Question: I have a simple Formtastic form with nested model as follow.
'''
<%= semantic_form_for @event do |form| %>
<%= form.input :user_id , :as => :hidden, :value => @user.id %>
<%= form.input :title %>
<%= form.input :invitations, :as => :check_boxes, :collection => Group.find(:all, :order => "name ASC"), :for => :invitations, :name => "Invitation", :include_blank => false %>
<%= form.buttons %>
<% end %>
'''
Somehow, Formtastic puts my inputs into an unordered list as follow:

I wonder how I can change the setting to fix this.
Also, for the checkbox, Formtastic automatically add a nill option:
'''
Parameters: {"utf8"=>"", "authenticity_token"=>"XXX", "event"=>{"title"=>"test 15", "type"=>"", "invitation_ids"=>["", "2", "1"]}, "commit"=>"Create Event"}
'''
How should I fix this?
Thank you.
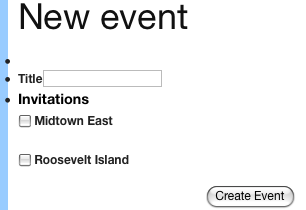
Answer: I had this exact same issue. Here's how I fixed it:
'''
<div class="some_class">
<%= semantic_form_for @event do |form| %>
<%= form.input :user_id , :as => :hidden, :value => @user.id %>
<%= form.input :title %>
<%= form.input :invitations, :as => :check_boxes, :collection => Group.find(:all, :order => "name ASC"), :for => :invitations, :name => "Invitation", :include_blank => false %>
<%= form.buttons %>
<%= end %>
</div>
'''
'''
.some_class {
li {
list-style-type:none;
}
}
'''
I'm not certain that this is the absolute correct way to solve the problem, but for me it has done what I wanted it to do. Hope this helps!
I had tried adding a class to the forms specifically, but that wasn't targeting the 'li' since it was a child of that element. Since formtastic creates the 'li', I decided to go to the parent element of the 'li' and target it from the top down.